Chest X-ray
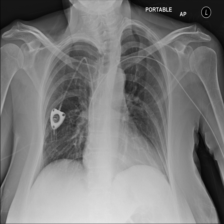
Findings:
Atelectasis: negative
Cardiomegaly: negative
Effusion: negative
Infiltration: negative
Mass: negative
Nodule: negative
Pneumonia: negative
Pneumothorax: negative
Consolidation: negative
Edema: negative
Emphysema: negative
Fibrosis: negative
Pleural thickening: negative
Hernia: negative